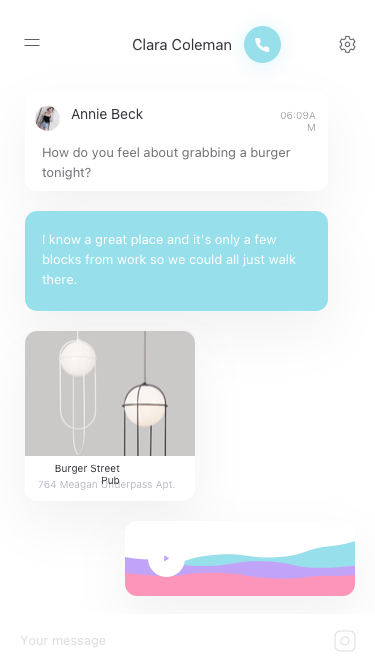
Text in this UI design:
How do you feel about grabbing a burger tonight?
Annie Beck
06:09AM
I know a great place and it’s only a few blocks from work so we could all just walk there.
Burger Street Pub
764 Meagan Underpass Apt.
Your message
Clara Coleman